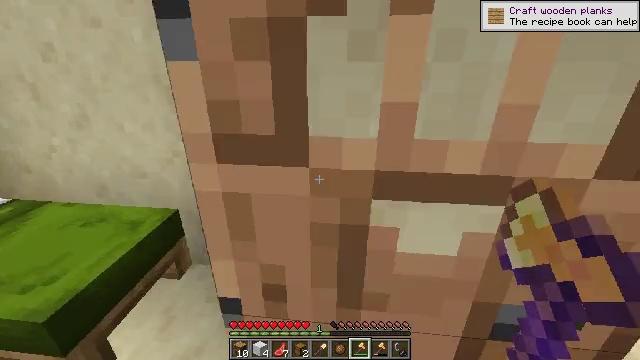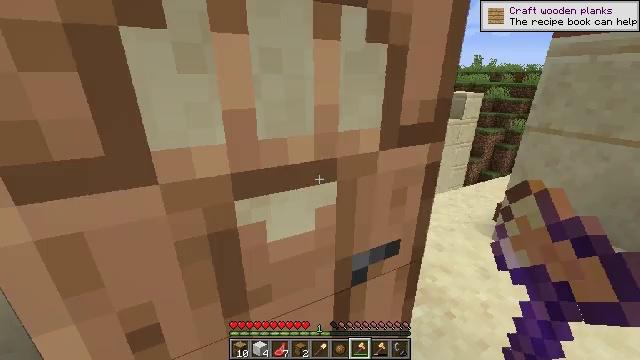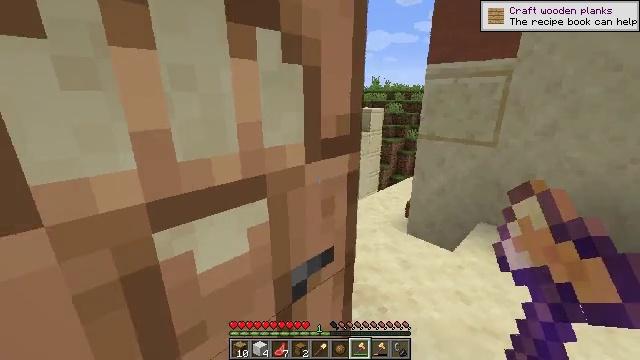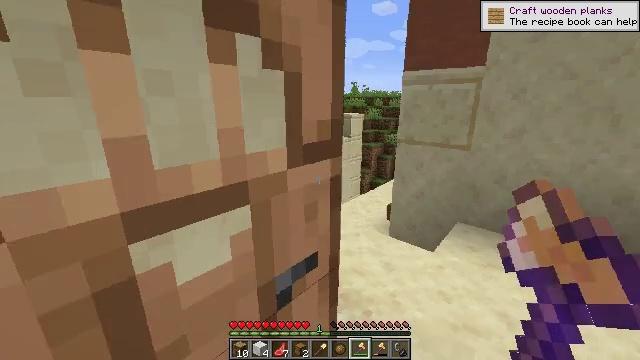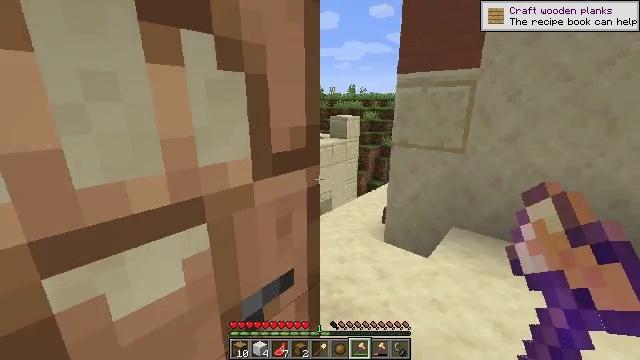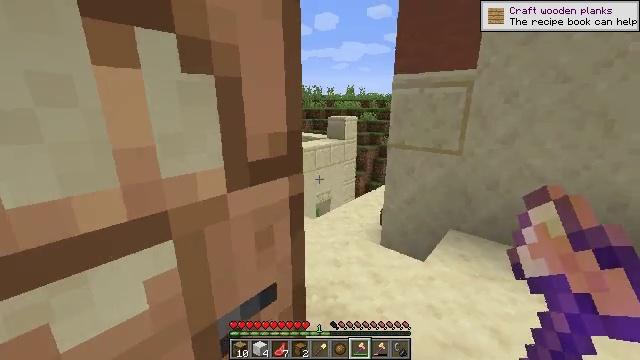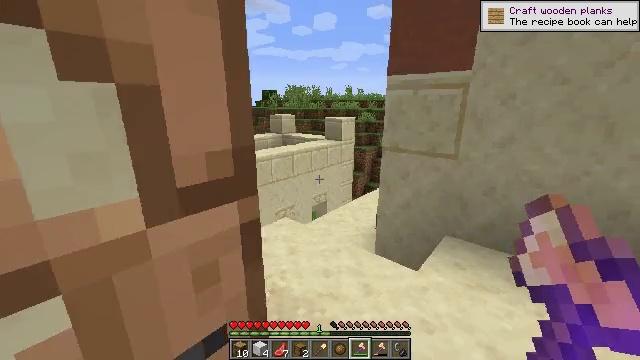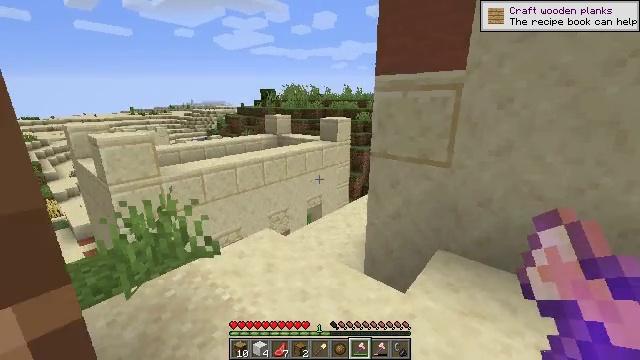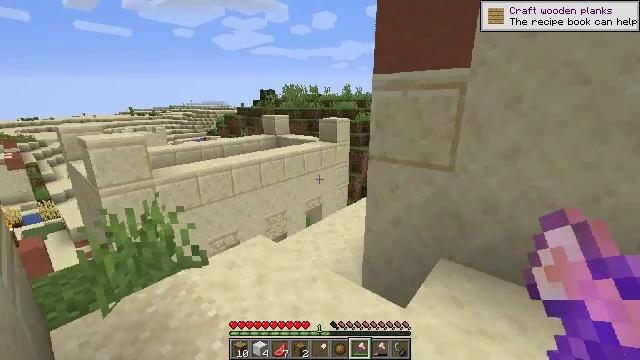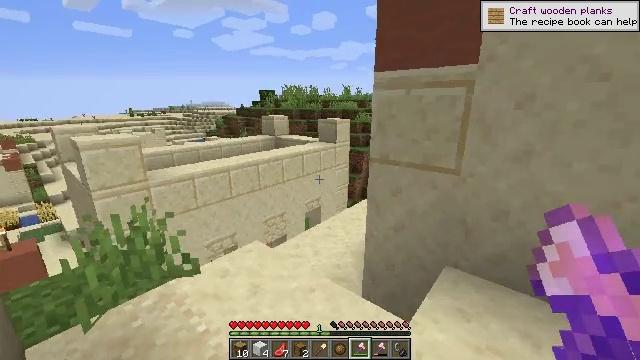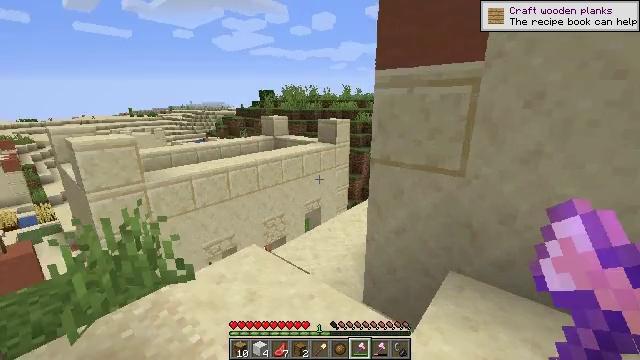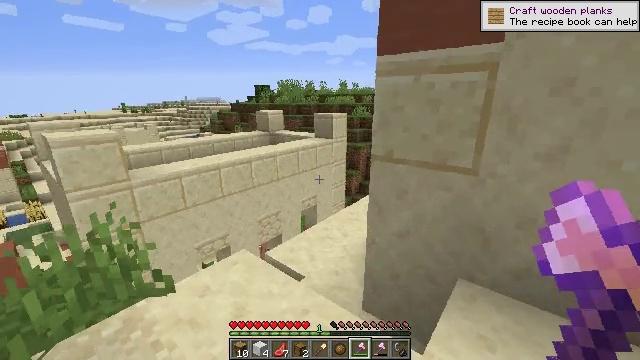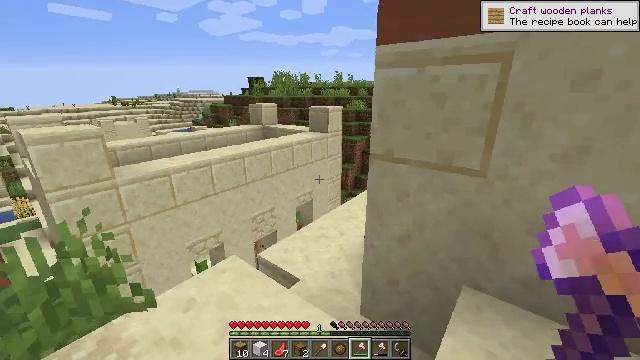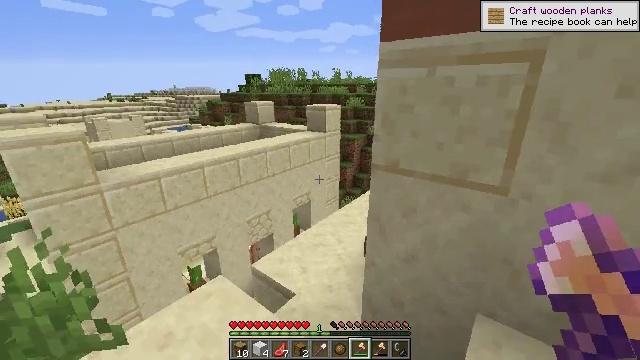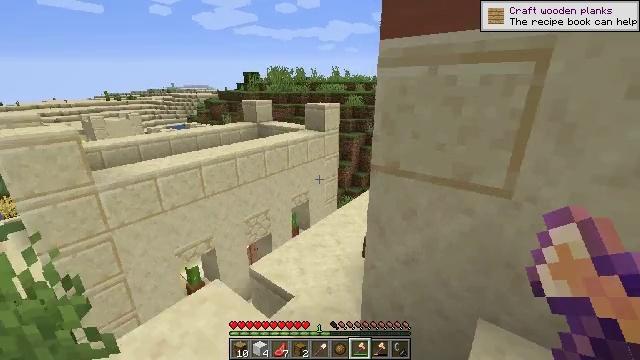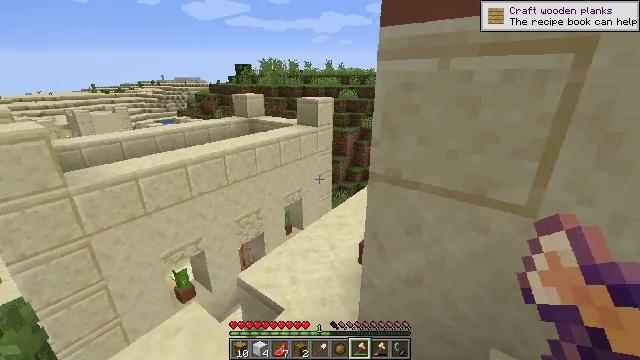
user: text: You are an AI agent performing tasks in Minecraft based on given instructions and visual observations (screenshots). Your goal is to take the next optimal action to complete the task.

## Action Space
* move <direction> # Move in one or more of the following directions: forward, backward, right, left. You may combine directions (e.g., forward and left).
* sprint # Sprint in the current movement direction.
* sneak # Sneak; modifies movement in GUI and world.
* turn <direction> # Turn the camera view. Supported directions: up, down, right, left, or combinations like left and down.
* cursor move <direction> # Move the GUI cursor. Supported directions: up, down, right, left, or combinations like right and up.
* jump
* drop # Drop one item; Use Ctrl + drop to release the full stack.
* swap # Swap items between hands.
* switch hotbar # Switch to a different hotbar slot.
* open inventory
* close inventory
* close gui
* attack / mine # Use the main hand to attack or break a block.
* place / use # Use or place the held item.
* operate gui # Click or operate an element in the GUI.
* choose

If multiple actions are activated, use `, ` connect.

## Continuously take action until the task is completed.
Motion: motion action
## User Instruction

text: Destroy the lectern to reuse it.
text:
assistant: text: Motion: move back, turn right and up
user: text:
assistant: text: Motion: move back and move right, turn right and up
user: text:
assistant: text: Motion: move right, turn right and up
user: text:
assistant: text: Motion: move right
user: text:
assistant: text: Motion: move forward and move right
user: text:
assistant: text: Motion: move forward and move right
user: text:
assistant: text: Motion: move forward and move right
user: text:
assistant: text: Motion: move forward
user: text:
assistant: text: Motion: move forward
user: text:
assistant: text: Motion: move forward
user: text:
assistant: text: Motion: move forward, turn down
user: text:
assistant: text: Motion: move forward, turn right and down
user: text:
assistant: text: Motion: move forward
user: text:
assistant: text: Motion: move forward
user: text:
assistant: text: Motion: move forward, turn right and down
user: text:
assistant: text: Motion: move forward, turn right
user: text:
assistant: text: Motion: move forward, turn right and down
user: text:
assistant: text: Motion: move forward, turn right and down
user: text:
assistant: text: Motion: move forward, turn right
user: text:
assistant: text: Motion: move forward
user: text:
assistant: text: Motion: move forward
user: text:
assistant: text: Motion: move forward
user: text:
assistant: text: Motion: move forward and move left, turn right and down
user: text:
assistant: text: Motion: move forward and move left, turn right
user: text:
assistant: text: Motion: move forward and move left, turn right
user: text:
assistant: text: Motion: move forward and move left, turn right
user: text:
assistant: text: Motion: move forward and move left, turn right
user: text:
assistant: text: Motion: move forward, turn right and up
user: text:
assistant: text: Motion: move forward, turn right and up
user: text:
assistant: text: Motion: move forward, turn right